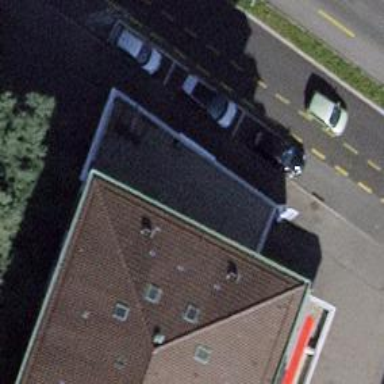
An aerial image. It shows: Fuel station.